Field crop: tomato
Growth stage: 1
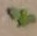
Species: solanum